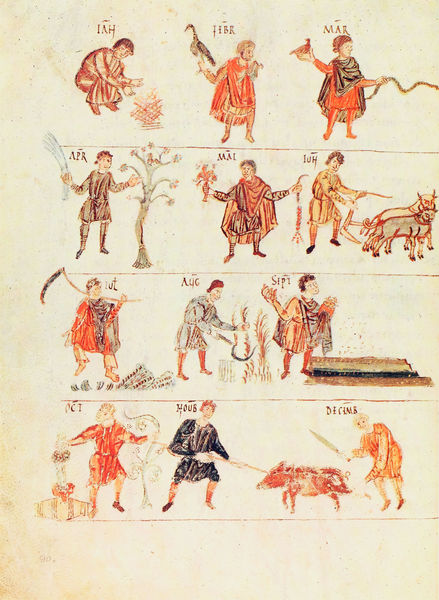
Titel: Chronologische und Astronomische Sammelhandschrift
Standort: Herstellungsort: Salzburg (EU - AUT)
Institution: Wien, Österreichische Nationalbibliothek
Schlagwörter: baum, feuer, vogel, blume, blumen, männer, zeichnung, hund, hunde, rot, tier, tiere, taube, bauern, pferde, ente, gans, ernte, feldarbeit, schlachten, schwein, buch, illustration, schwert, schlange, jagd, namen, buchseite, jahr, jäger, wildschwein, monat, eber, sense, januar, kalender, sau, faux, lagerfeuer, februar, monate, age, aussaat, wildsau, miniature, médiéval, aufgaben, moyen-âge, monar, moyen, faucille, porc, alphabet, agricole, cyrillique